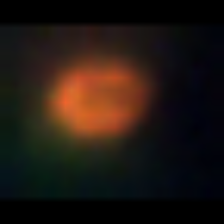
Taxon: Unknown_phyto
Group: Unknown